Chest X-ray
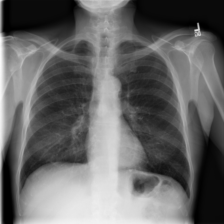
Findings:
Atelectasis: negative
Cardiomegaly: negative
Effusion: negative
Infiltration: negative
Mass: negative
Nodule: negative
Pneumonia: negative
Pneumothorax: negative
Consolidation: negative
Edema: negative
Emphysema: negative
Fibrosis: negative
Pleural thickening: negative
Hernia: negative